Interaction volume radius: 10 \u00c5
Interaction volume height: 40 \u00c5
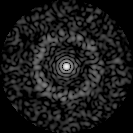
Disorder parameter: 0.8401